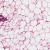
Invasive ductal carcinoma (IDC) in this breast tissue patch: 0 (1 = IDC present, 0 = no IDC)